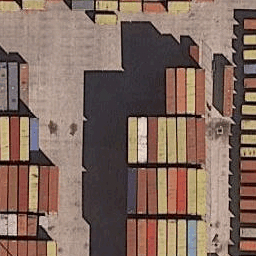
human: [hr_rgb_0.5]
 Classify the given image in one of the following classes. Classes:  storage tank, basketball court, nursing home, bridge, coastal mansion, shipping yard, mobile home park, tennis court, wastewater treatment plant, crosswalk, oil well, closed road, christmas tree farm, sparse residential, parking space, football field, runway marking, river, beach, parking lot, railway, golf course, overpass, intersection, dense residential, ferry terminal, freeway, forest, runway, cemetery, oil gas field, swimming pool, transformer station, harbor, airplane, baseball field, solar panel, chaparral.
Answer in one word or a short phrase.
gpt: shipping yard